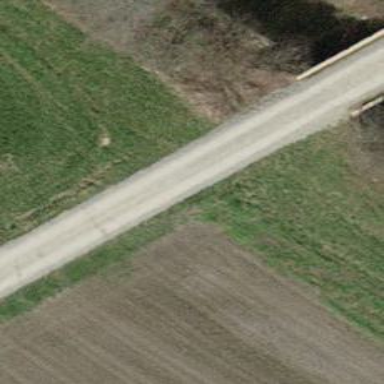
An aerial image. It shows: Compacted track with grade2 level.